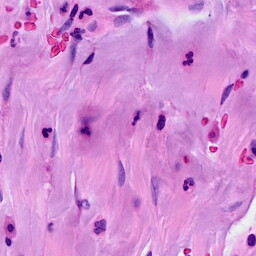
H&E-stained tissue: Breast